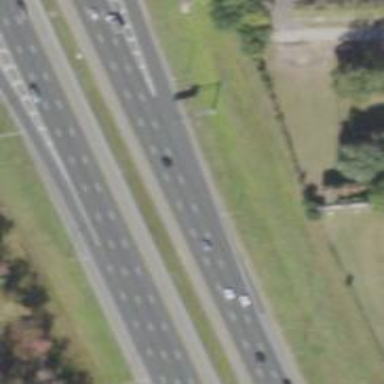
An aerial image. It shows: Motorway junction.